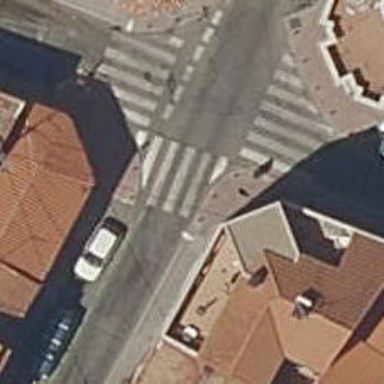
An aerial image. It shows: Uncontrolled zebra crossing on the road.